Question: here's my code and i want a fullscreen image with a centerd button but i won't get that result , screenshot of app in below the code
'''
class MyApp extends StatelessWidget {
@override
Widget build(BuildContext context) {
return MaterialApp(
title: 'Kings of Iran',
theme: ThemeData(
primarySwatch: Colors.blue,
),
home: WelcomePage(),
);
}
}
class WelcomePage extends StatelessWidget {
@override
Widget build(BuildContext context) {
return Scaffold(
appBar: AppBar(
centerTitle: true,
title: Text(
"Kings of Iran",
textAlign: TextAlign.center,
style: TextStyle(
fontSize: 40.0,
fontWeight: FontWeight.bold,
color: Colors.white,
),
),
),
body: Container(
decoration: BoxDecoration(
image: DecorationImage(
image: AssetImage("assets/images/back.jpg"),
fit: BoxFit.cover,
alignment: Alignment.center)),
child: Column(
mainAxisAlignment: MainAxisAlignment.center,
children: <Widget>[
SizedBox(
height: 50.0,
),
ElevatedButton(
onPressed: () {
Navigator.push(
context,
MaterialPageRoute(builder: (context) => HomePage()),
);
},
child: Text(
"Explore",
style: TextStyle(
fontSize: 20.0, color: Color.fromARGB(255, 191, 211, 9)),
),
)
],
),
),
);
}
}
'''
and this is the result

How can I make this image fullscreen and button centered?
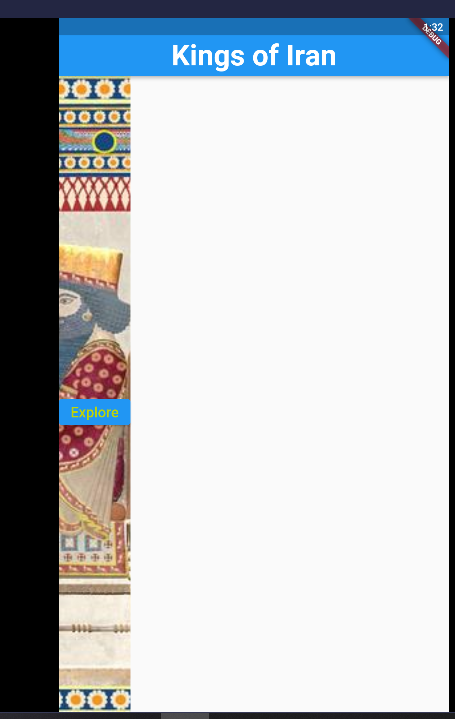
Answer: You can use 'Stack' for display 'image' and display 'button' at center of the screen.
Stack : <URL>
'Stack' useful if you want to overlap several children in a simple way, for example having some text and an image, overlaid with a gradient and a button attached to the center.
Example :
'''
class WelcomePage extends StatelessWidget {
@override
Widget build(BuildContext context) {
return Scaffold(
appBar: AppBar(
centerTitle: true,
title: Text(
"Kings of Iran",
textAlign: TextAlign.center,
style: TextStyle(
fontSize: 40.0,
fontWeight: FontWeight.bold,
color: Colors.white,
),
),
),
body: Stack(
children: [
Container(
decoration: BoxDecoration(
image: DecorationImage(
image: AssetImage("assets/images/back.jpg"), fit: BoxFit.cover, alignment: Alignment.center))),
Column(
mainAxisAlignment: MainAxisAlignment.center,
children: <Widget>[
SizedBox(
height: 50.0,
),
Center(child: ElevatedButton(
onPressed: () {
Navigator.push(
context,
MaterialPageRoute(builder: (context) => HomePage()),
);
},
child: Text(
"Explore",
style: TextStyle(fontSize: 20.0, color: Color.fromARGB(255, 191, 211, 9)),
),
))
],
),
],
)
}
}
'''